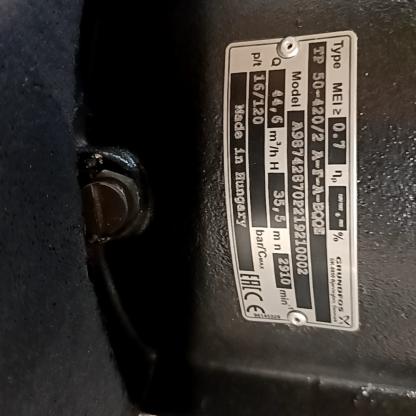
Klasa: tabliczka-znamionowa